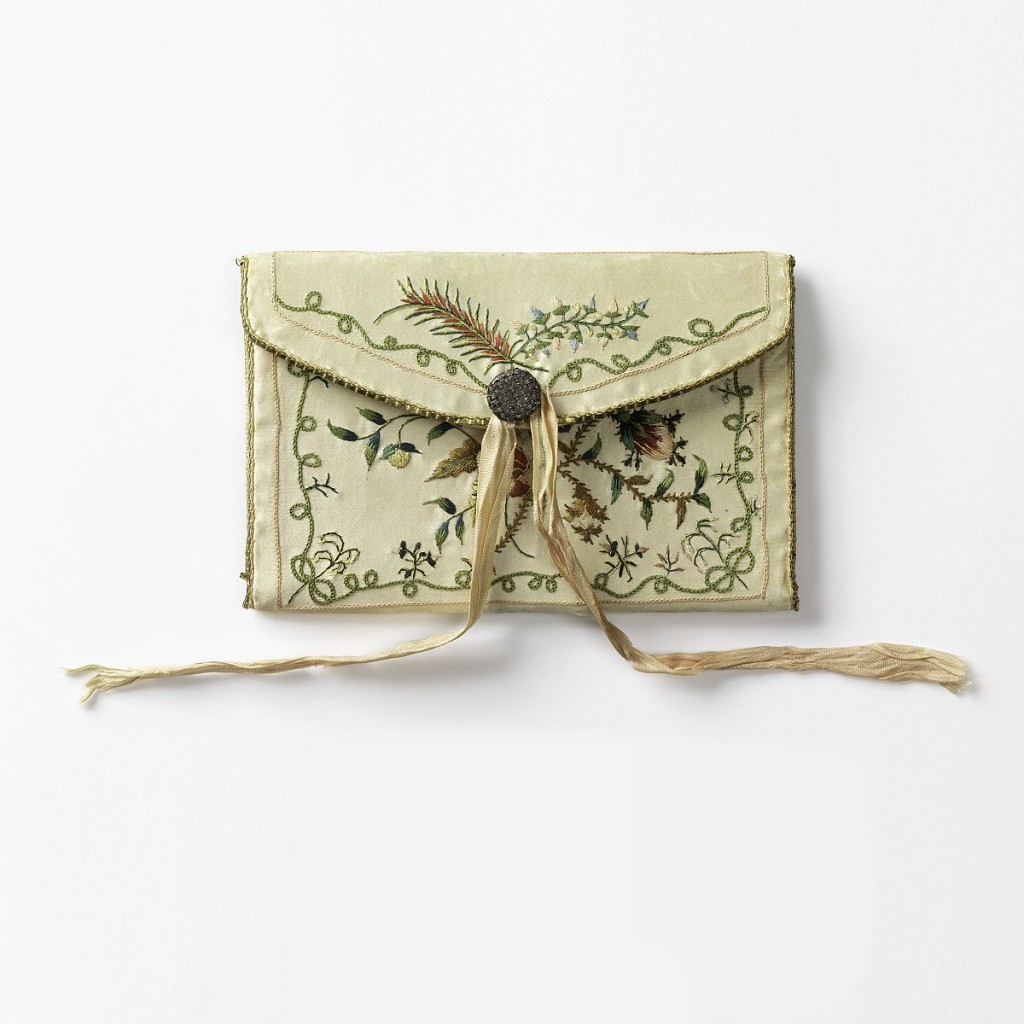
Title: Pocket book
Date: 19th century
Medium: silk and metal embroidery on silk foundation Technique: embroidered in chain, stem and running stitches on satin
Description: Case covered in white satin embroidered with flowers and fruit in colored silks, lined with pink silk, with pink ribbon and metal button fastner.